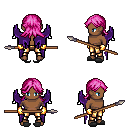
a pixel art fantasy rpg character, male body template, human, dark skin, purple wings, gold greaves, pink loose hair, gold gloves, gray slippers, spear, four views (front, back, left, right), 2x2 character sprite sheet, small pixel art, hard edges, no anti-aliasing